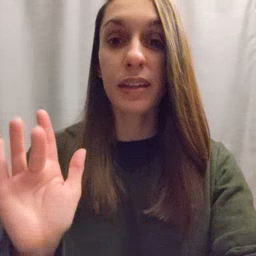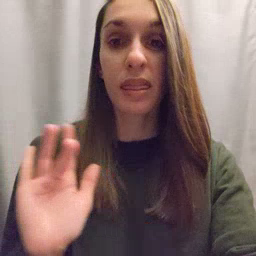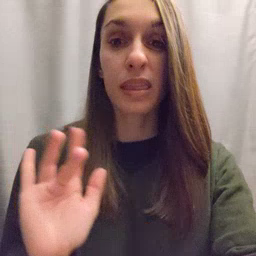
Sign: yucky